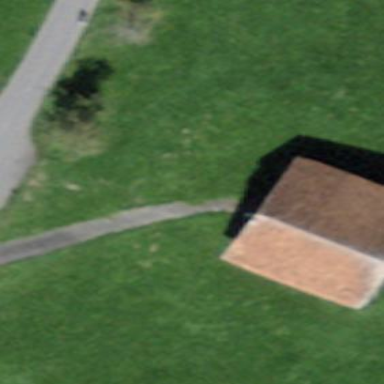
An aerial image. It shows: Rural barn.